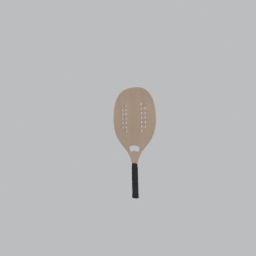
Label: tools